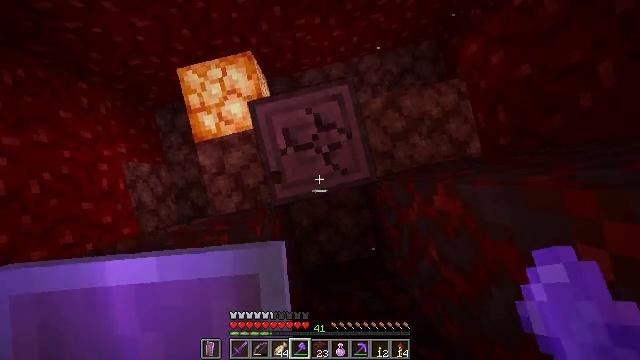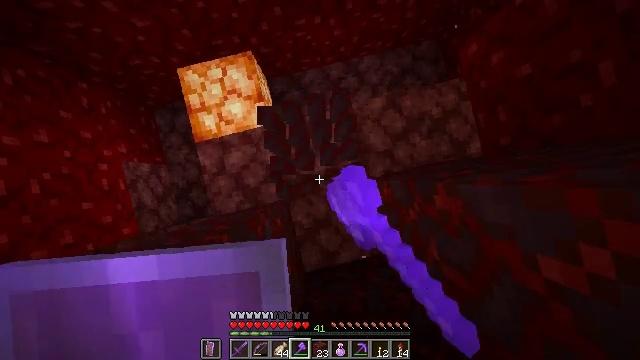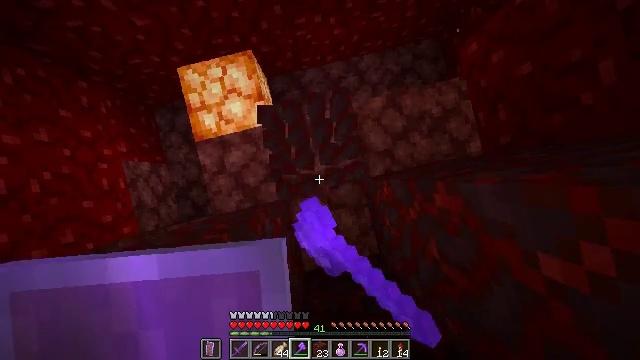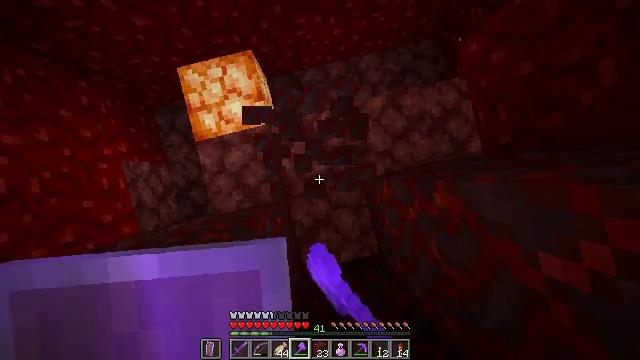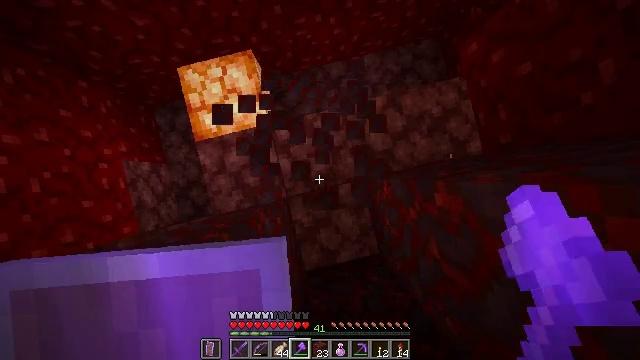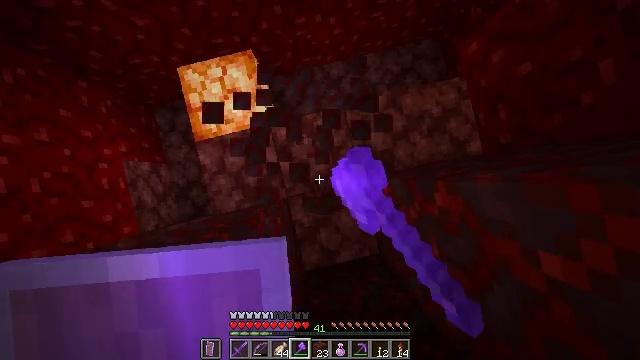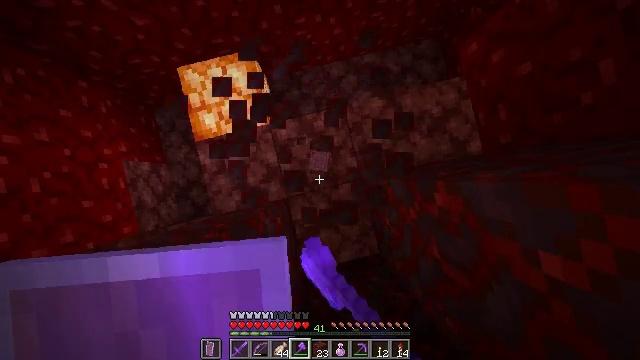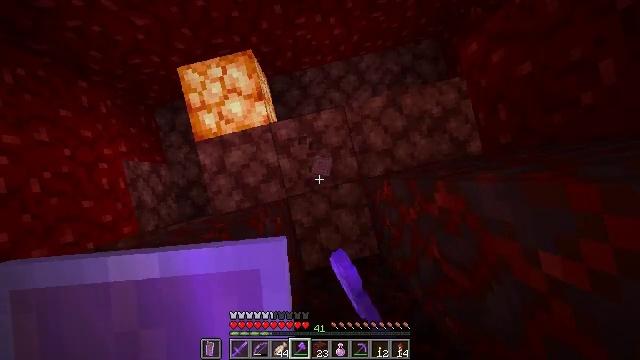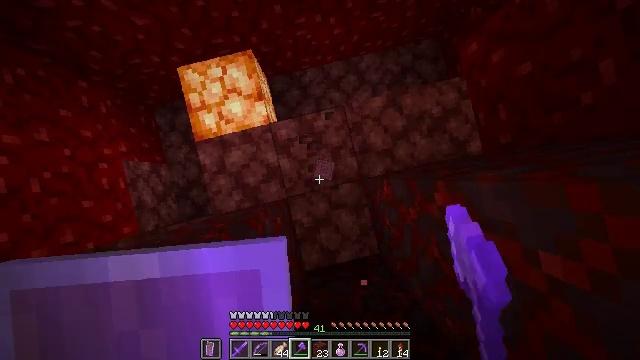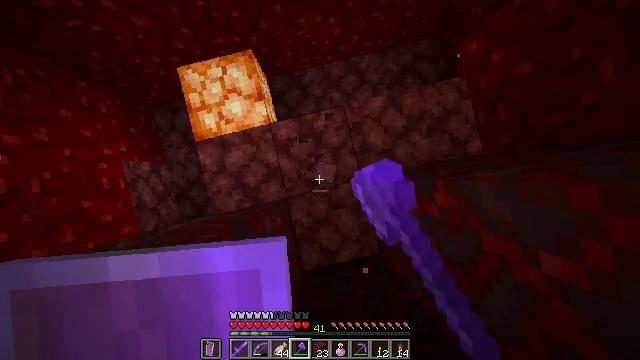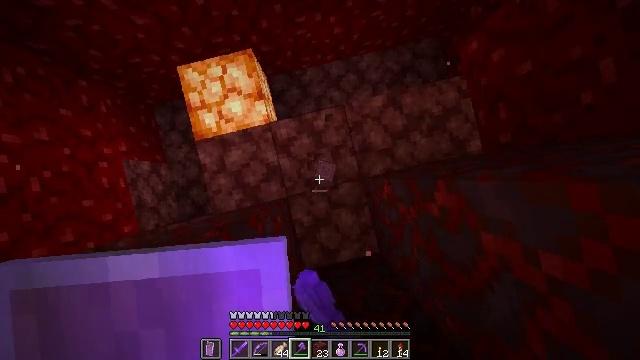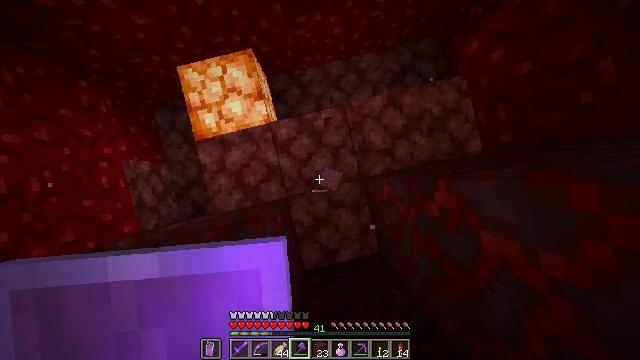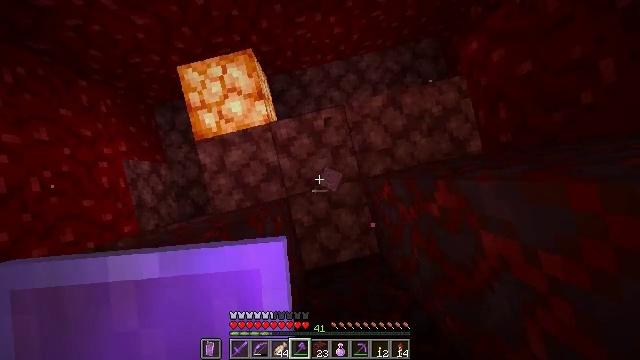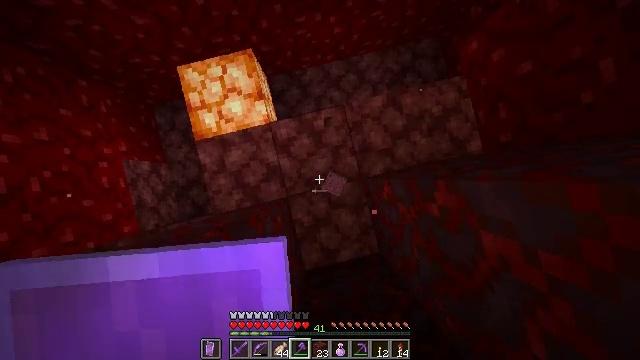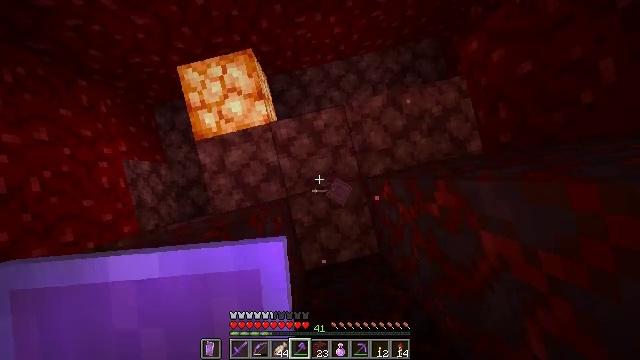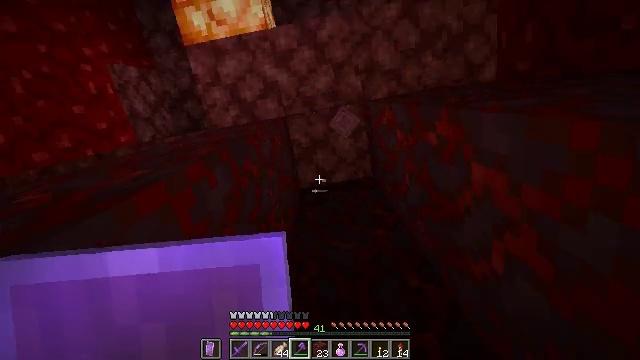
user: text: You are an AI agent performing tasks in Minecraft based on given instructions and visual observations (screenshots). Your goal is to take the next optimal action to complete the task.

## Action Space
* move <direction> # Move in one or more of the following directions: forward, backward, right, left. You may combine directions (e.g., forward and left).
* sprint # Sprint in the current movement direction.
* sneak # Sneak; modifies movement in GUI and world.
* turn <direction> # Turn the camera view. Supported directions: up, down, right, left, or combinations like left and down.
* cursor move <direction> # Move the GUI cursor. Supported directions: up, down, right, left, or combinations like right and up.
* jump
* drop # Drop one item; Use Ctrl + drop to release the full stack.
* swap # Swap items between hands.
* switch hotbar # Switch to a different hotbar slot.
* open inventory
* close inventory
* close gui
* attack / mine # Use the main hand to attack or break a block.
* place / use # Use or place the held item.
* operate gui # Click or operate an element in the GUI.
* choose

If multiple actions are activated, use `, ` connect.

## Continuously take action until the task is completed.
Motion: motion action
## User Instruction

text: Gather crimson stem from a crimson forest.
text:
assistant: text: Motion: attack / mine
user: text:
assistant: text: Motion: attack / mine
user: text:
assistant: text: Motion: attack / mine
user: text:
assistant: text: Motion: attack / mine
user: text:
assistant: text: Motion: attack / mine
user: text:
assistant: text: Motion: attack / mine
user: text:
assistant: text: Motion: attack / mine
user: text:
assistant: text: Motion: attack / mine
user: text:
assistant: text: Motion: no_op
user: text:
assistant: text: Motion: no_op
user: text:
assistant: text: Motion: no_op
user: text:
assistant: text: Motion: no_op
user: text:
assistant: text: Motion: no_op
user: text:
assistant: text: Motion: no_op
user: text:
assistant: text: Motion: turn right and down
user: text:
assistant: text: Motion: turn right and down
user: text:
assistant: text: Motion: turn right and down
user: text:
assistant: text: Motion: turn down, attack / mine
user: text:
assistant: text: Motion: attack / mine
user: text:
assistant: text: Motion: attack / mine
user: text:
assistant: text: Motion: attack / mine
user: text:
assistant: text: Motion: attack / mine
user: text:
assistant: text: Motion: attack / mine
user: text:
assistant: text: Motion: attack / mine
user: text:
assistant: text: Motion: attack / mine
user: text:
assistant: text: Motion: attack / mine
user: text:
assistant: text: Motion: turn left and down, attack / mine
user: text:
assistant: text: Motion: turn down, attack / mine
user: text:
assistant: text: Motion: turn down, attack / mine
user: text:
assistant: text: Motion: attack / mine